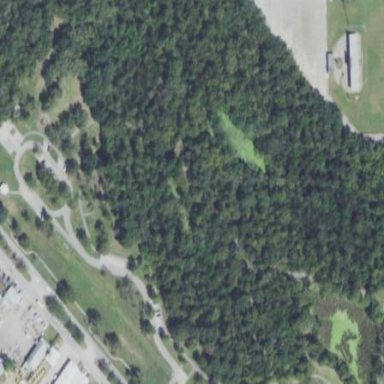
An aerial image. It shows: Park.